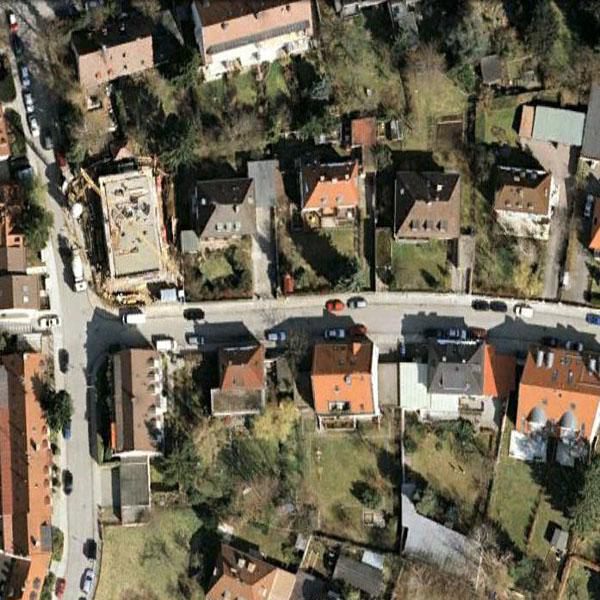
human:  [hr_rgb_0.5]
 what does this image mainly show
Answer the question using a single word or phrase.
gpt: medium residential